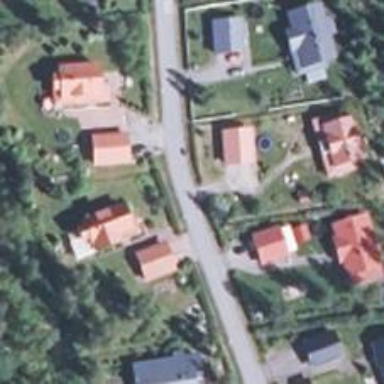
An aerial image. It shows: Living street.